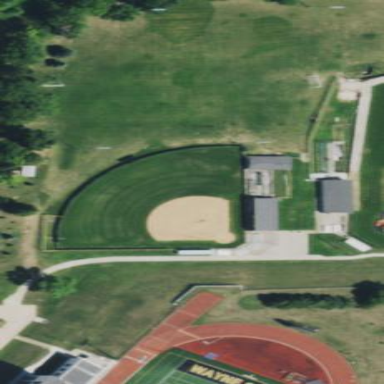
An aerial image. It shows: Baseball pitch for leisure land activities.